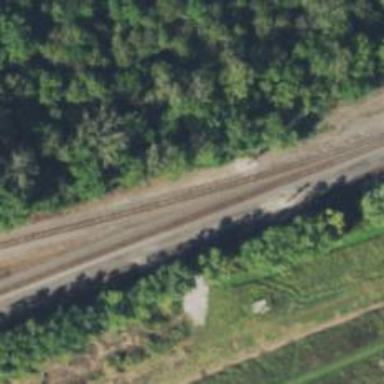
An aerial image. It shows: Railway siding for service.